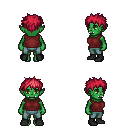
a pixel art fantasy rpg character, female body template, orc, green skin, maroon sleeveless shirt, teal pants, ruby red bedhead hairstyle, black shoes, four views (front, back, left, right), 2x2 character sprite sheet, small pixel art, hard edges, no anti-aliasing